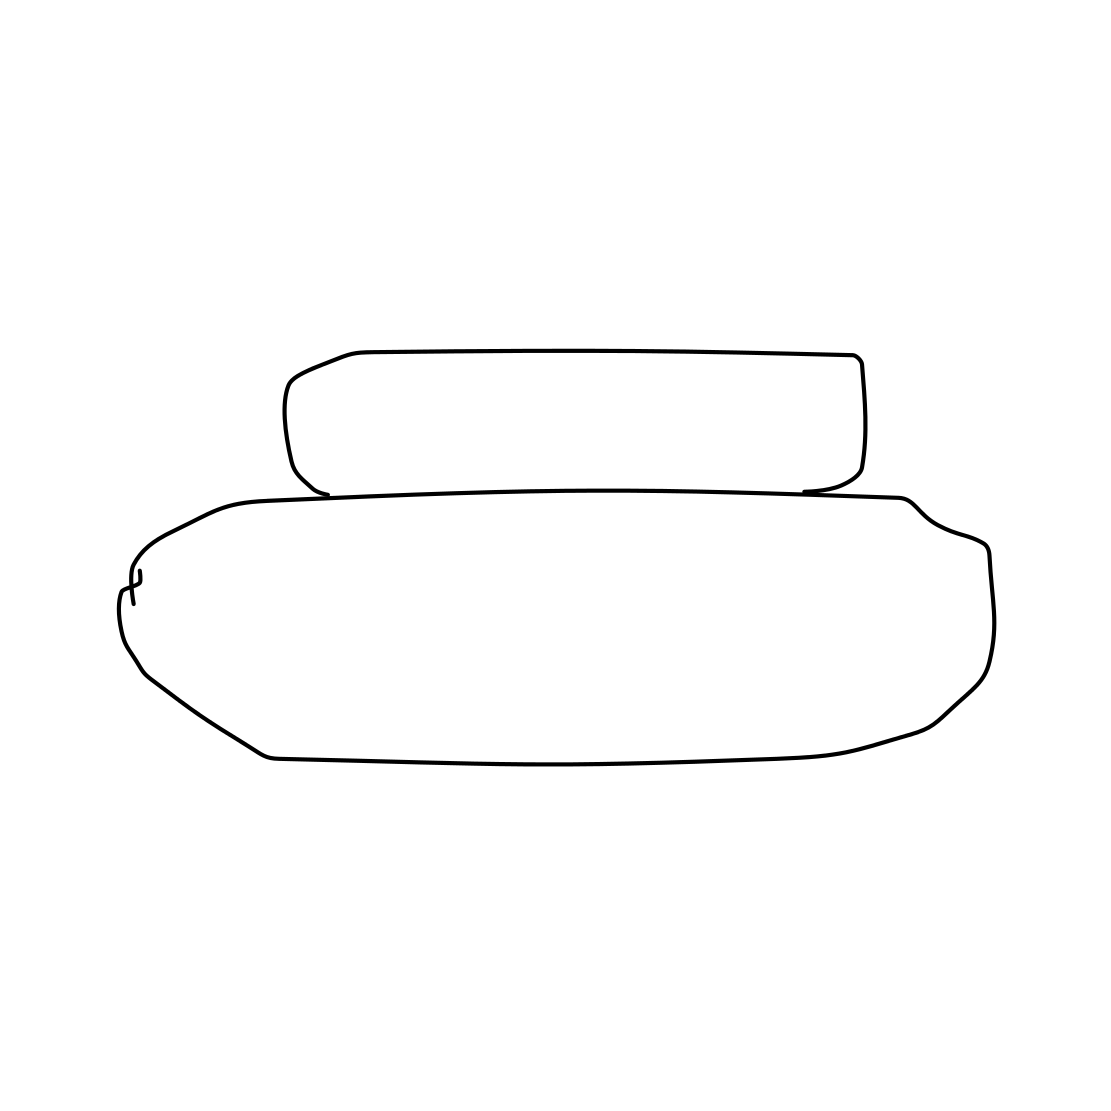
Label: flying saucer